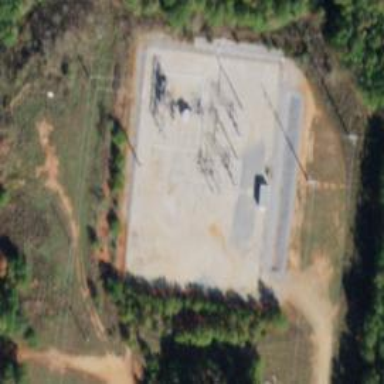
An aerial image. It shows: There is distribution substation enclosed by fence.